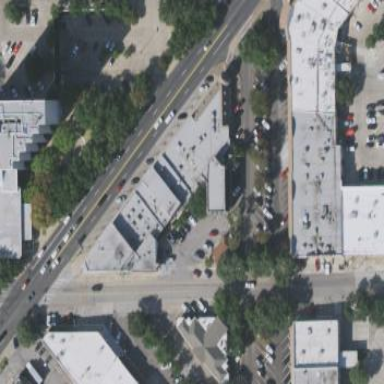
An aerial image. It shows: Retail building.